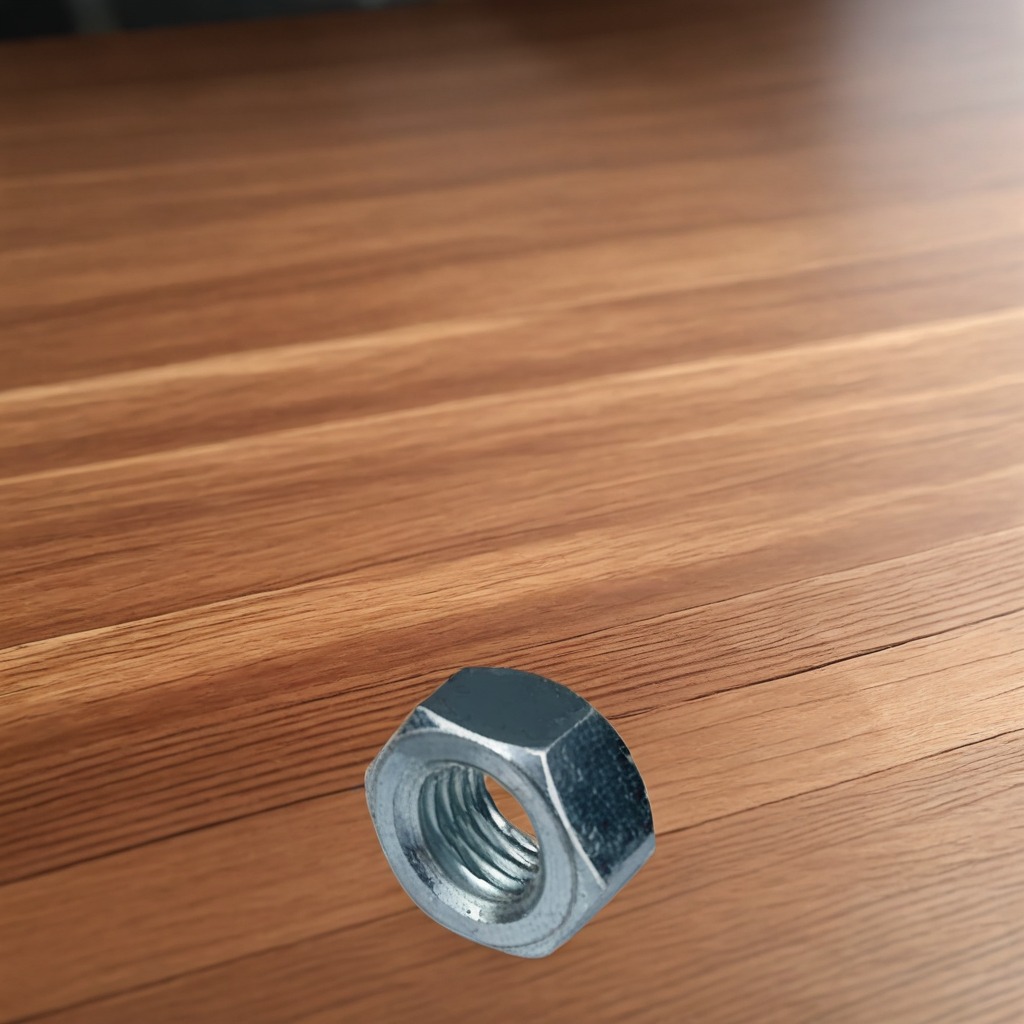
A metal nut is lying on the wooden table.